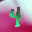
Label: 4